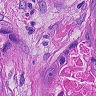
Metastatic tissue present: yes